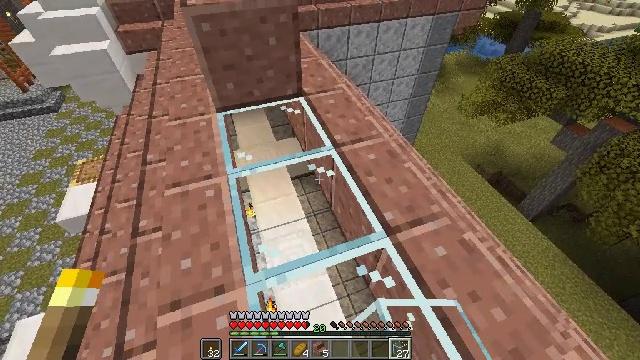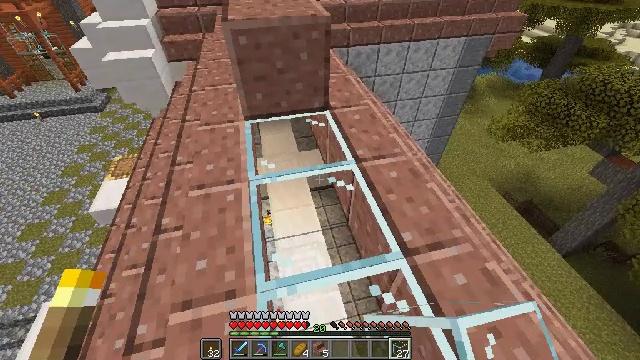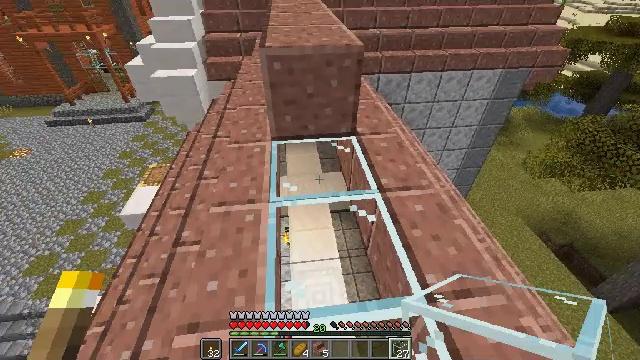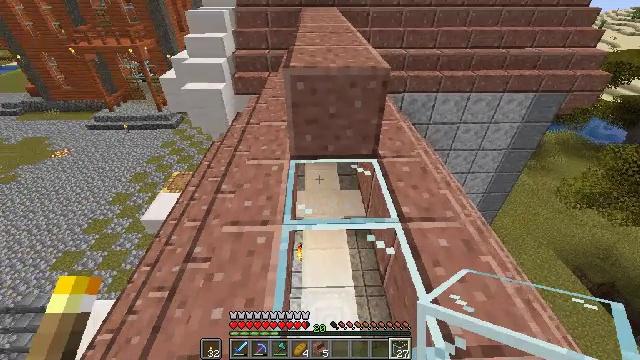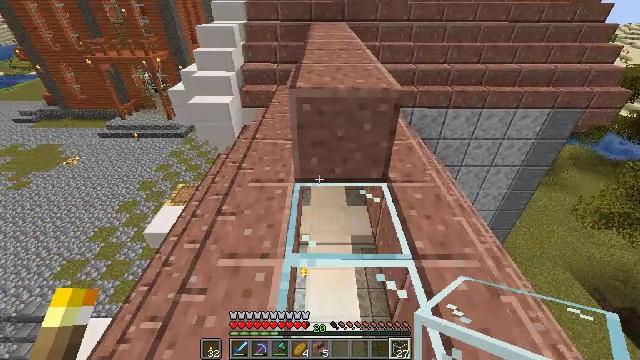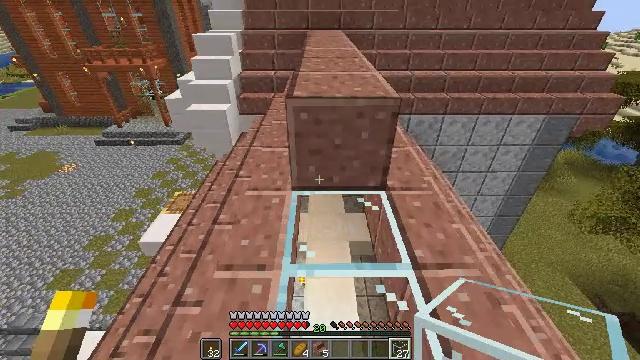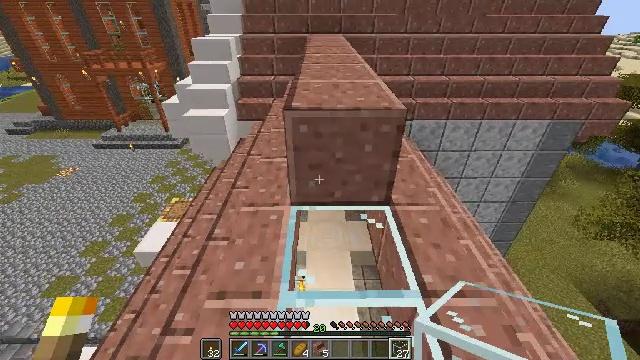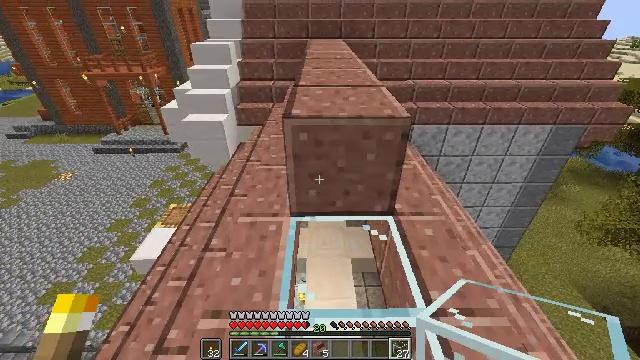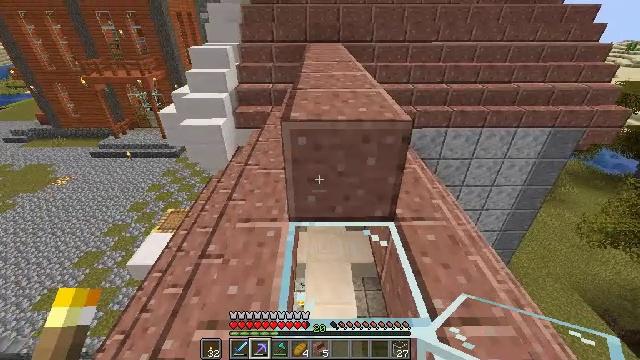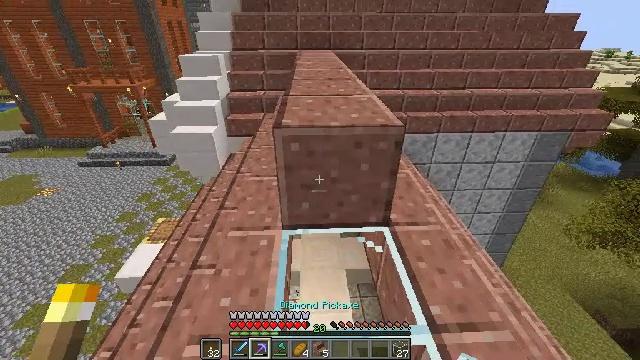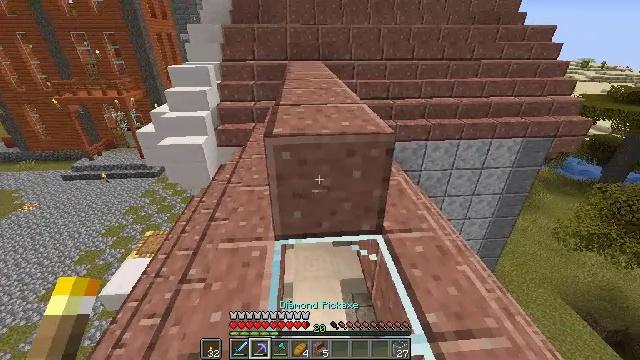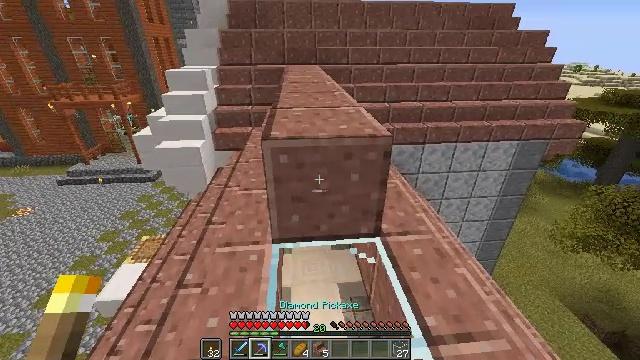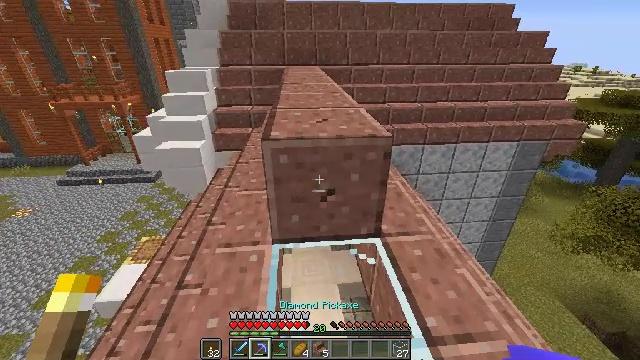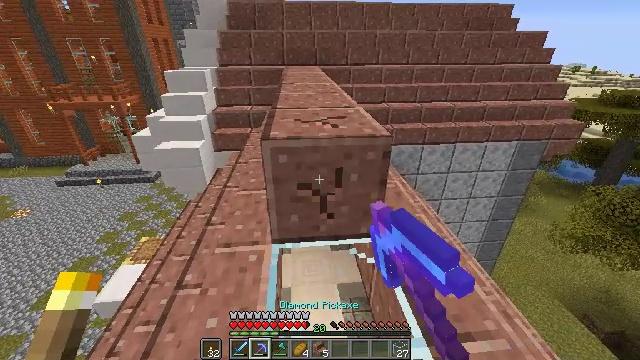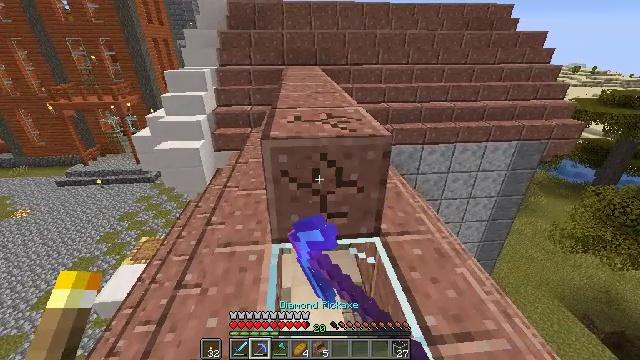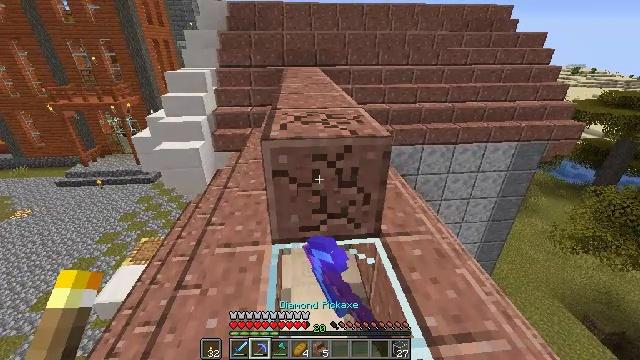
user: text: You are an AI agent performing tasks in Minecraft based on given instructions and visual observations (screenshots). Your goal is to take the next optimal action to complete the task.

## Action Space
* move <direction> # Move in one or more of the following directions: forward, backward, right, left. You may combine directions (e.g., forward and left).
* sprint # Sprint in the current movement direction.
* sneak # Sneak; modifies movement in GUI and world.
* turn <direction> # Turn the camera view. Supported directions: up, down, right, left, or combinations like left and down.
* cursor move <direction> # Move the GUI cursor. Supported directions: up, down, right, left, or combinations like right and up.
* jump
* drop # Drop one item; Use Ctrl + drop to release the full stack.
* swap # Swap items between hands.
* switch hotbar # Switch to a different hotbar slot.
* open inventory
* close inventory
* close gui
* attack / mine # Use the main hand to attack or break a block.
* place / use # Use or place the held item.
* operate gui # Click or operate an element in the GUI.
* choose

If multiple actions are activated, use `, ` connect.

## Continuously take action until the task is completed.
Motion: motion action
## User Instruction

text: Remove the polished granite stairs.
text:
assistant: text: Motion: turn left and up
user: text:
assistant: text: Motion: move forward, turn left and up
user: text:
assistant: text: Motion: move forward, turn left and up
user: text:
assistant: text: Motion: move forward, turn left and up
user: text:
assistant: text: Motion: move forward, turn up
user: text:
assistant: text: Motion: no_op
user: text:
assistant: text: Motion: no_op
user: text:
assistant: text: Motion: switch to hotbar 2
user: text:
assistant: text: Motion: turn right and up, switch to hotbar 2
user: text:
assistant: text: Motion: turn right and up, switch to hotbar 2
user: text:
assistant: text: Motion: no_op
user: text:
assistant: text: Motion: attack / mine
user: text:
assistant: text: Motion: attack / mine
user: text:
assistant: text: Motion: attack / mine
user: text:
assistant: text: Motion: attack / mine
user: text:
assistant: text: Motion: attack / mine
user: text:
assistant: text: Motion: attack / mine
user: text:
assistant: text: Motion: attack / mine
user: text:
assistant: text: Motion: attack / mine
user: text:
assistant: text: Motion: turn up, attack / mine
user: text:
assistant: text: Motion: move forward, turn up, attack / mine
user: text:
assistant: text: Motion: move forward, attack / mine
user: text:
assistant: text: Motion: move forward, attack / mine
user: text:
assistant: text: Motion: attack / mine
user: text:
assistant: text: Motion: attack / mine
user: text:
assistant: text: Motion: attack / mine
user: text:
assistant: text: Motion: attack / mine
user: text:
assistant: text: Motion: attack / mine
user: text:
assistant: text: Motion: attack / mine
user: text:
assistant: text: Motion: turn up, attack / mine